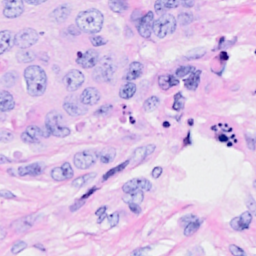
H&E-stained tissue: Breast